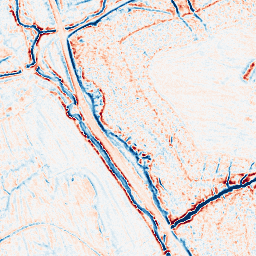
Category: edge_preserving
Decomposition family: bilateral
Decomposition parameters: d: 9
sigma_color: 75
sigma_space: 150
Upsampling method: bspline
Upsampling parameters: scale: 4
Upsampling scale: 4